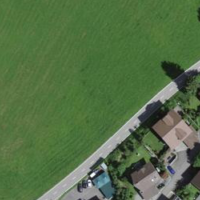
EUNIS habitat code: 24
Species observed at this site:
Lysimachia punctata